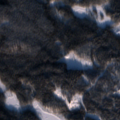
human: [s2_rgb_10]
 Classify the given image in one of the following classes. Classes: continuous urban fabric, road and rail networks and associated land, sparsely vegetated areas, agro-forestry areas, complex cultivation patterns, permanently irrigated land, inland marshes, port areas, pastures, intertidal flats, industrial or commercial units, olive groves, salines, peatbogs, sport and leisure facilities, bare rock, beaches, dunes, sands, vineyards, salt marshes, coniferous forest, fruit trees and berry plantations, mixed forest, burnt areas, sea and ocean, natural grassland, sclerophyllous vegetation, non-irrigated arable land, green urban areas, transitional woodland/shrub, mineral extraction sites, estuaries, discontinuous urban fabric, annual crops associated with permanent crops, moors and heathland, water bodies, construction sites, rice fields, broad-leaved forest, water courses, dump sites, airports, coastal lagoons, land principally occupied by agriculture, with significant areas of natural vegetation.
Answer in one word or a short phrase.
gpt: coniferous forest